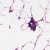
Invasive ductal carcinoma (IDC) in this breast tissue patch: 0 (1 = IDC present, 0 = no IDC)